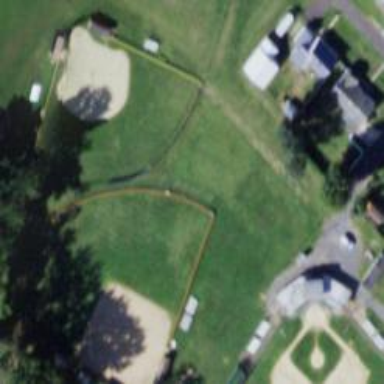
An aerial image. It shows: Baseball pitch for leisure and sports activities.